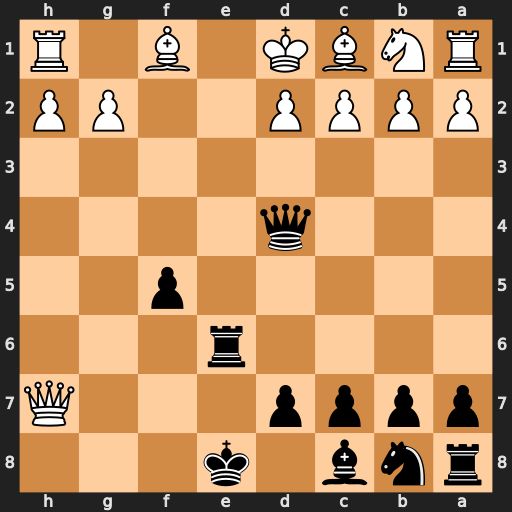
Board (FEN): rnb1k3/pppp3Q/4r3/5p2/3q4/8/PPPP2PP/RNBK1B1R
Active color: b
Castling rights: q
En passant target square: -
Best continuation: Qg4+ Be2 Qxe2#